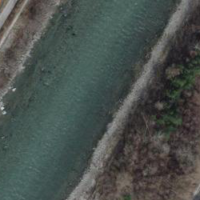
EUNIS habitat code: 15
Species observed at this site:
Cornus sanguinea